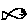
Label: fish